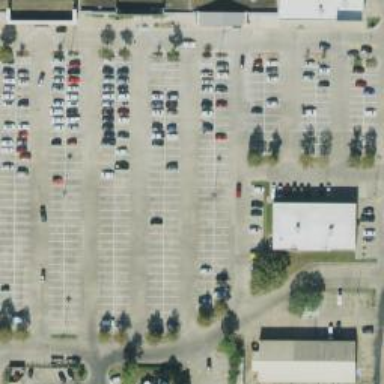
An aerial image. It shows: Parking space is available.